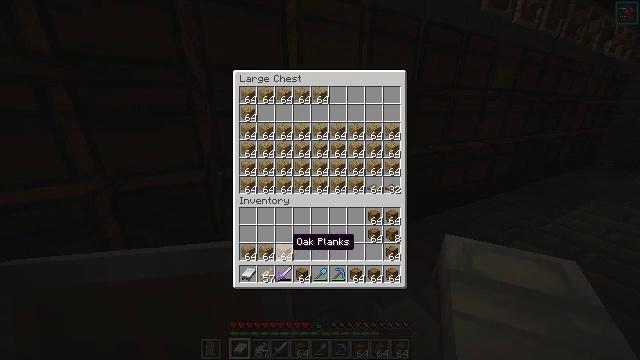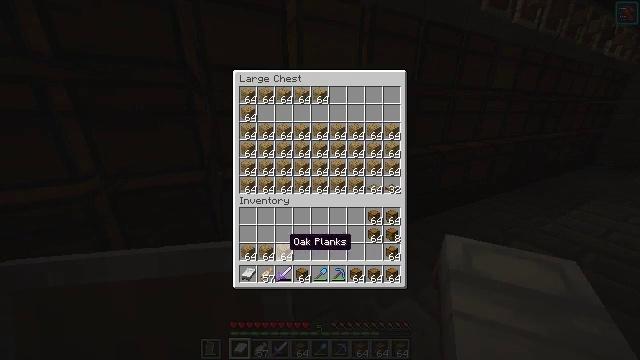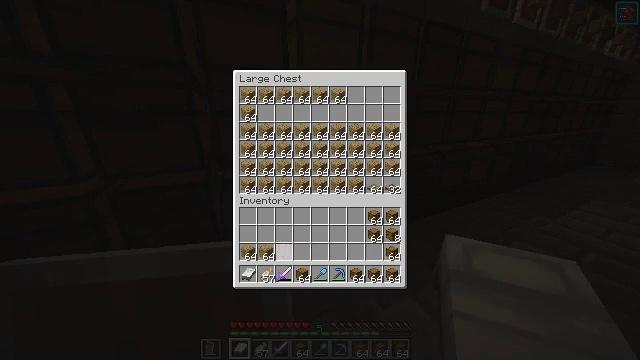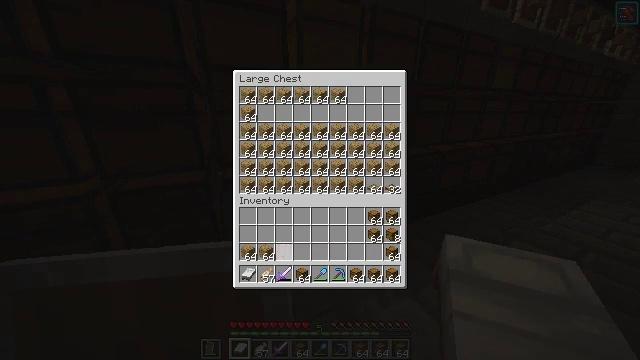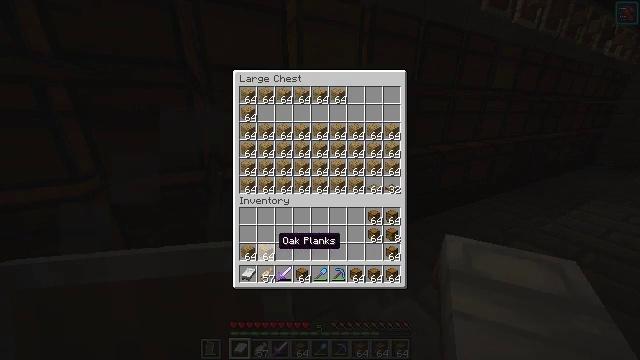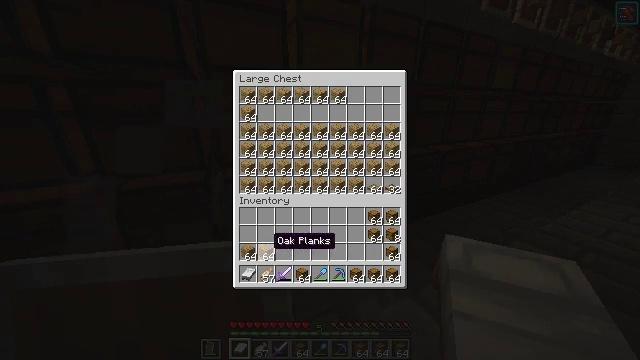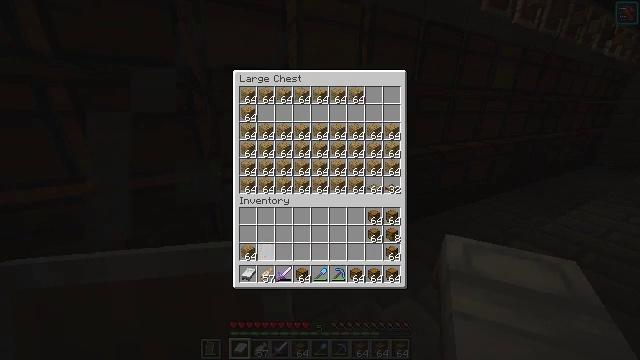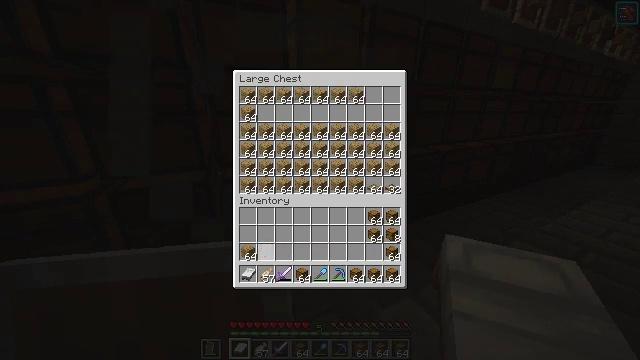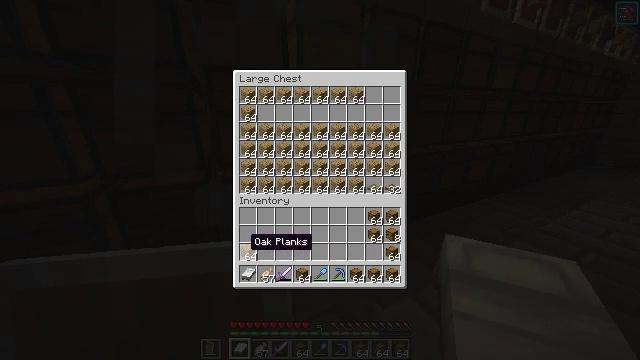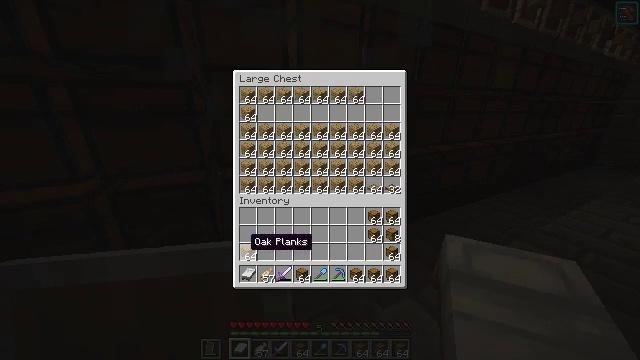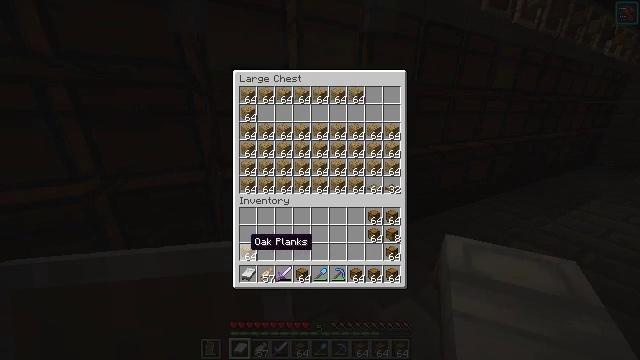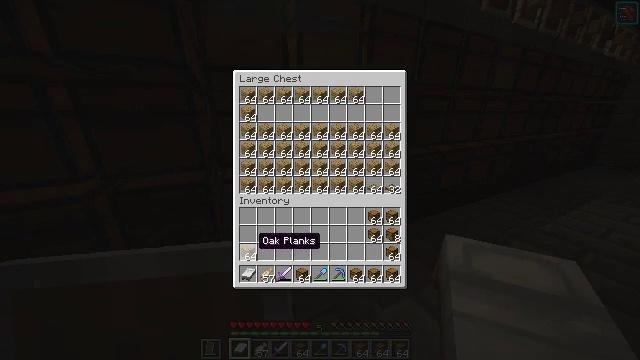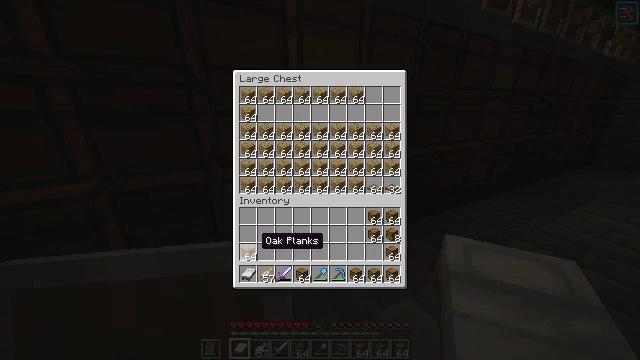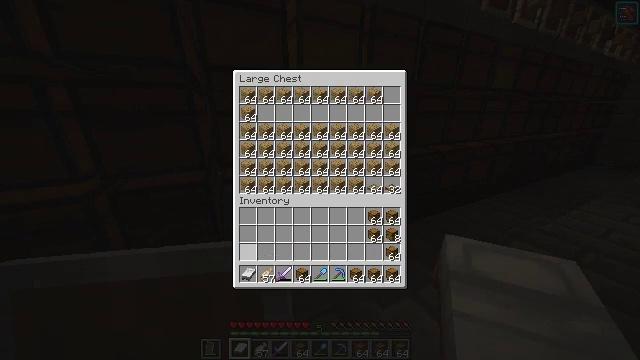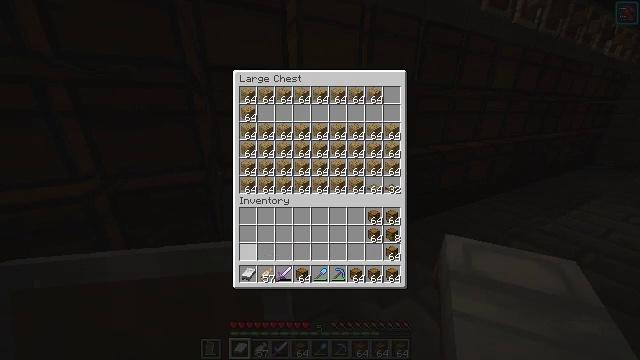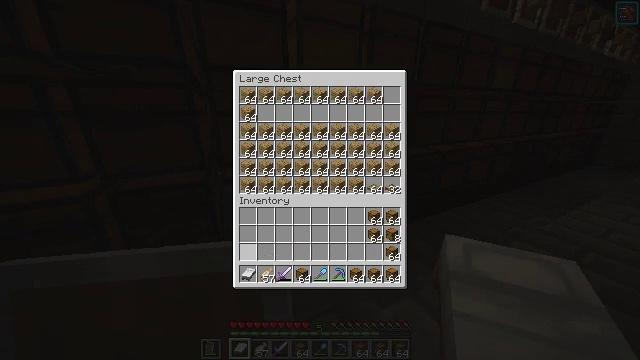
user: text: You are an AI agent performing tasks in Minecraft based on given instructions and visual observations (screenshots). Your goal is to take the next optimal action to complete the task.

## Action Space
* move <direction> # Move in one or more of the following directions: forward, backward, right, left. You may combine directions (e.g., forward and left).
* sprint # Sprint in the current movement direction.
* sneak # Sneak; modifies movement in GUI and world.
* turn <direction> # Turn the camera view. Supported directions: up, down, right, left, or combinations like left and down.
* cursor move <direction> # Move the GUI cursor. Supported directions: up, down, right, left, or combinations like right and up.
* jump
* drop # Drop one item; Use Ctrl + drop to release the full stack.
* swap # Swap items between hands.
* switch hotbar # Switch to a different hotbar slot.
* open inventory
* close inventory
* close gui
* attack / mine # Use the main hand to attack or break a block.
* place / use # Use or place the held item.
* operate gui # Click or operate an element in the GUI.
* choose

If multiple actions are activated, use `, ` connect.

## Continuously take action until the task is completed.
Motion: motion action
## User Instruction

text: Use a crafting table to make a shulker box.
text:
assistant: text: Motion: sneak
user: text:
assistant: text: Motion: sneak, choose
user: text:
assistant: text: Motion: sneak, choose
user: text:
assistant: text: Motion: sneak, cursor move left
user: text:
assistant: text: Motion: sneak
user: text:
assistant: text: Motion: sneak, choose
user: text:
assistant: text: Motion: sneak, choose
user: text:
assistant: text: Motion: sneak, cursor move left
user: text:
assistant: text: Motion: sneak
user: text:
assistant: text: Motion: sneak
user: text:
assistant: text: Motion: sneak, cursor move right
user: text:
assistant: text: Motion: sneak
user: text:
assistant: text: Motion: sneak, choose
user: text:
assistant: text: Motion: sneak, choose
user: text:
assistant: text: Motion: sneak
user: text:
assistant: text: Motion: sneak
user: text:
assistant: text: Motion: sneak
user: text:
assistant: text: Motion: cursor move right and up
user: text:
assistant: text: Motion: cursor move right
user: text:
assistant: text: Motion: cursor move right and down
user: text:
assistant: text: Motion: turn left and down, close gui
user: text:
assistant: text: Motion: turn left and up, open inventory
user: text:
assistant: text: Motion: turn left and up
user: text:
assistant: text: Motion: turn left and up
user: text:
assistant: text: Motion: move left, turn left
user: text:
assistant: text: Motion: move forward and move left, turn right
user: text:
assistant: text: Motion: move forward and move left, turn right and up
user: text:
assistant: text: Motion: move forward and move left, turn right
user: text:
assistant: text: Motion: move forward and move left, turn right and down
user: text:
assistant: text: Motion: move forward and move left, turn right and down